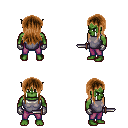
a pixel art fantasy rpg character, male body template, orc, green skin, steel chest armor, magenta pants, brown unkempt hairstyle, metal gloves, dagger, four views (front, back, left, right), 2x2 character sprite sheet, small pixel art, hard edges, no anti-aliasing